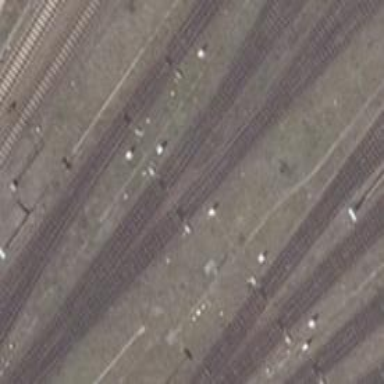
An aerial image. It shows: Railway switch.